Question: How to expand 'JButton' in 'GridBagLayout'?
I tried setting the weights of the 'GridBagConstraints' to non-zero values:
'''
gbc.weightx = gbc.weighty = 1.0;
'''
But it's only expanding width of the buttons, I want buttons to expand vertically too.

Here is the code in which I add buttons in grid:
'''
private void initGui(){
setTitle("Calculator");
setSize(400,500);
var grid = new GridBagLayout();
setLayout(grid);
GridBagConstraints gridCon = new GridBagConstraints();
gridCon.weightx = gridCon.weighty = 1.0;
gridCon.gridy = 0;
gridCon.gridx = 0;
gridCon.gridwidth = 4;
gridCon.fill = gridCon.HORIZONTAL;
add(text,gridCon);
gridCon.gridwidth = 1 ;
String names[] = {"+","-","/","*","="};
for(int i = 0;i < 5; i++){
opeButtons[i] = new JButton(names[i]);
}
gridCon.gridx = 3;
for( int y = 1; y < 6; y++ ){
gridCon.gridy = y;
add(opeButtons[y-1],gridCon);
}
for(int y = 2, i = 1; y < 5; y++ ){
for(int x = 0 ; x < 3; x++,i++) {
gridCon.gridx = x;
gridCon.gridy = y;
numButtons[i] = new JButton(Integer.toString(i));
add(numButtons[i],gridCon);
}
}
gridCon.gridx = 0;
gridCon.gridy = 1;
add(lb,gridCon);
gridCon.gridx = 1;
add(rb,gridCon);
gridCon.gridx = 2;
add(cb,gridCon);
numButtons[0] = new JButton("0");
gridCon.gridx = 0;
gridCon.gridy = 5;
gridCon.gridwidth = 2;
add(numButtons[0],gridCon);
gridCon.gridwidth = 1;
gridCon.gridx = 2;
add(decb,gridCon);
}
'''
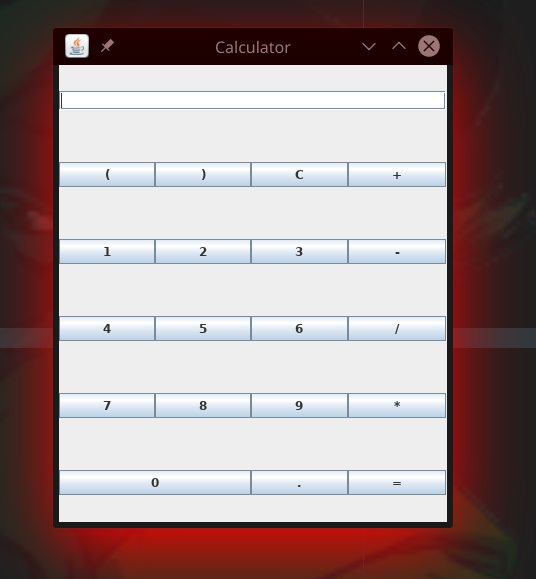
Answer: Replace
'''
gridCon.fill = gridCon.HORIZONTAL;
'''
with
'''
gridCon.fill = GridBagConstraints.BOTH;
'''